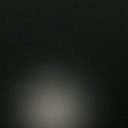
Screen state: off